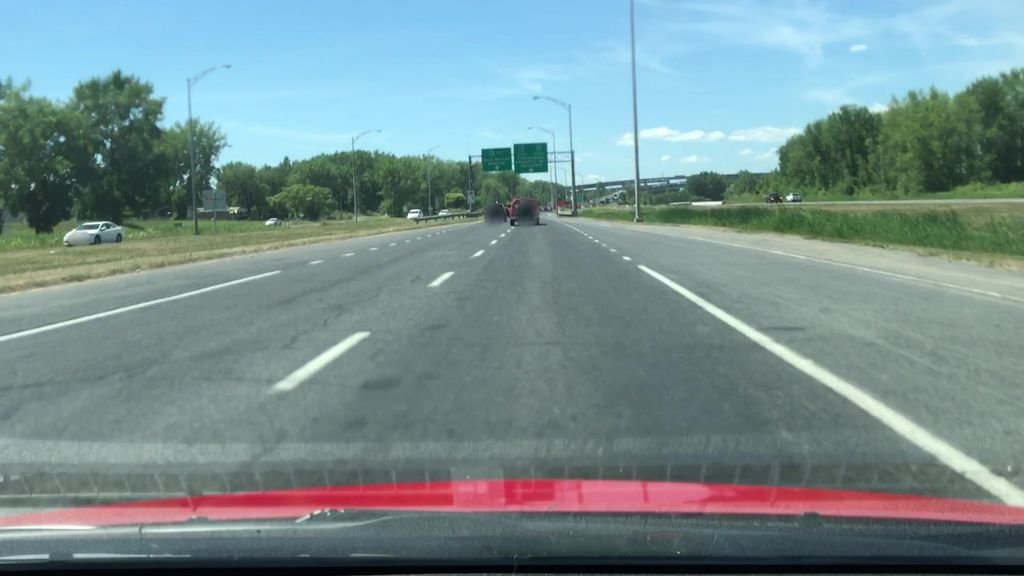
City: montreal